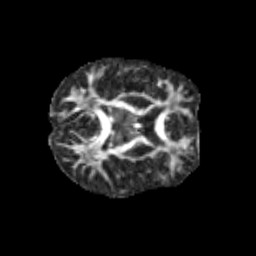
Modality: FA
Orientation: axial
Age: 11
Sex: male
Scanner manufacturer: siemens
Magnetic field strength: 3 T
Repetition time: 3.8 s
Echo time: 0.07 s